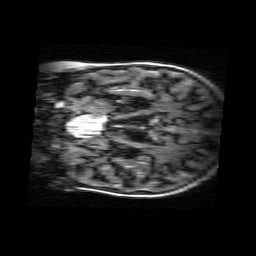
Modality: MP2RAGE
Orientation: coronal
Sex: female
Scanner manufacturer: siemens
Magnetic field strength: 3 T
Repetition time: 5 s
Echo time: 0.00355 s